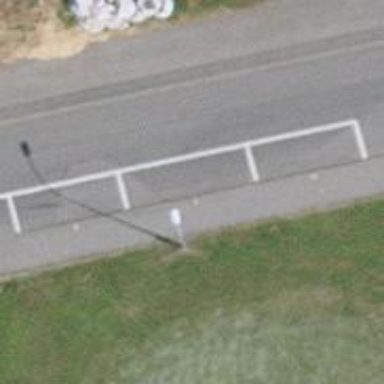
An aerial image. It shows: Pole serving as support.